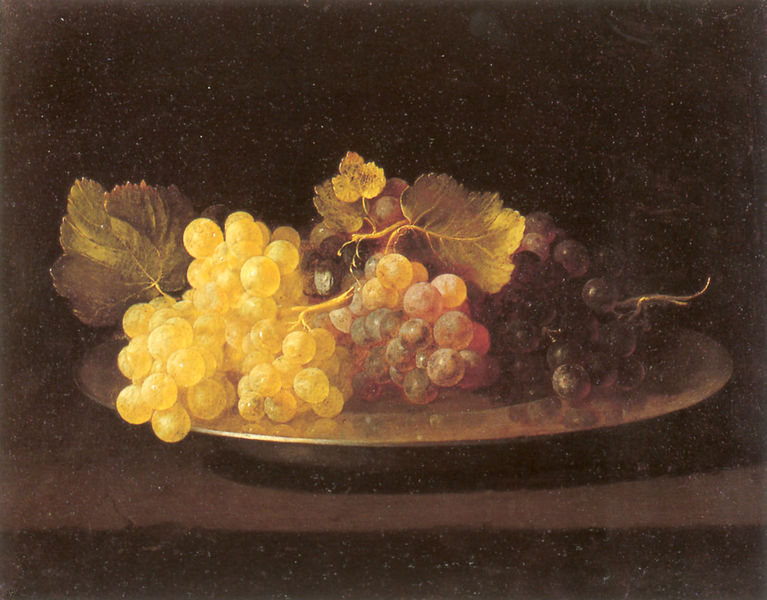
Titel: Teller mit Trauben
Künstler: Juan de Zurbarán
Institution: Privatsammlung
Schlagwörter: blau, blätter, dunkel, laub, schatten, weiß, gelb, grün, braun, licht, schwarz, tisch, obst, rot, schale, silber, teller, gold, decke, blatt, kontrast, früchte, helldunkel, stilleben, stillleben, trauben, herbst, essen, wein, reflexe, glanz, metall, stil, leuchten, stiele, kontur, form, weintrauben, reflektion, weinlaub, chiaroscuro, traube, weinblätter, rebe